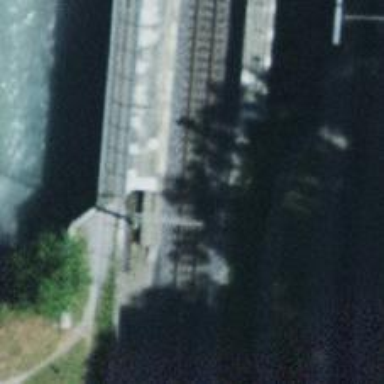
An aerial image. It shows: Narrow-gauge railway bridge with electrified contact line for single track.